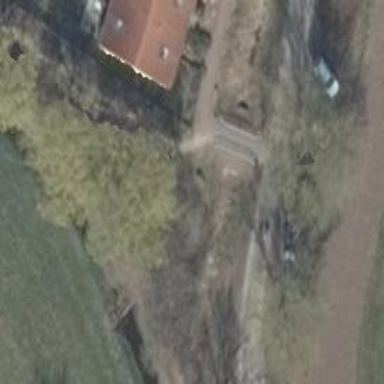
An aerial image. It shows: Footway on bridge.